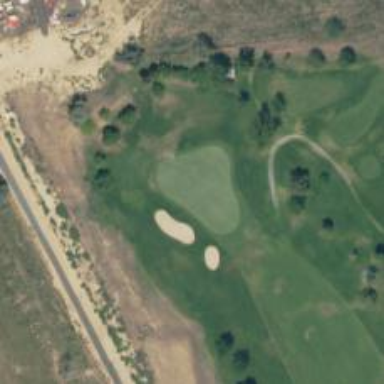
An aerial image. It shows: Golf hole.